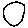
Label: circle